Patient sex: M
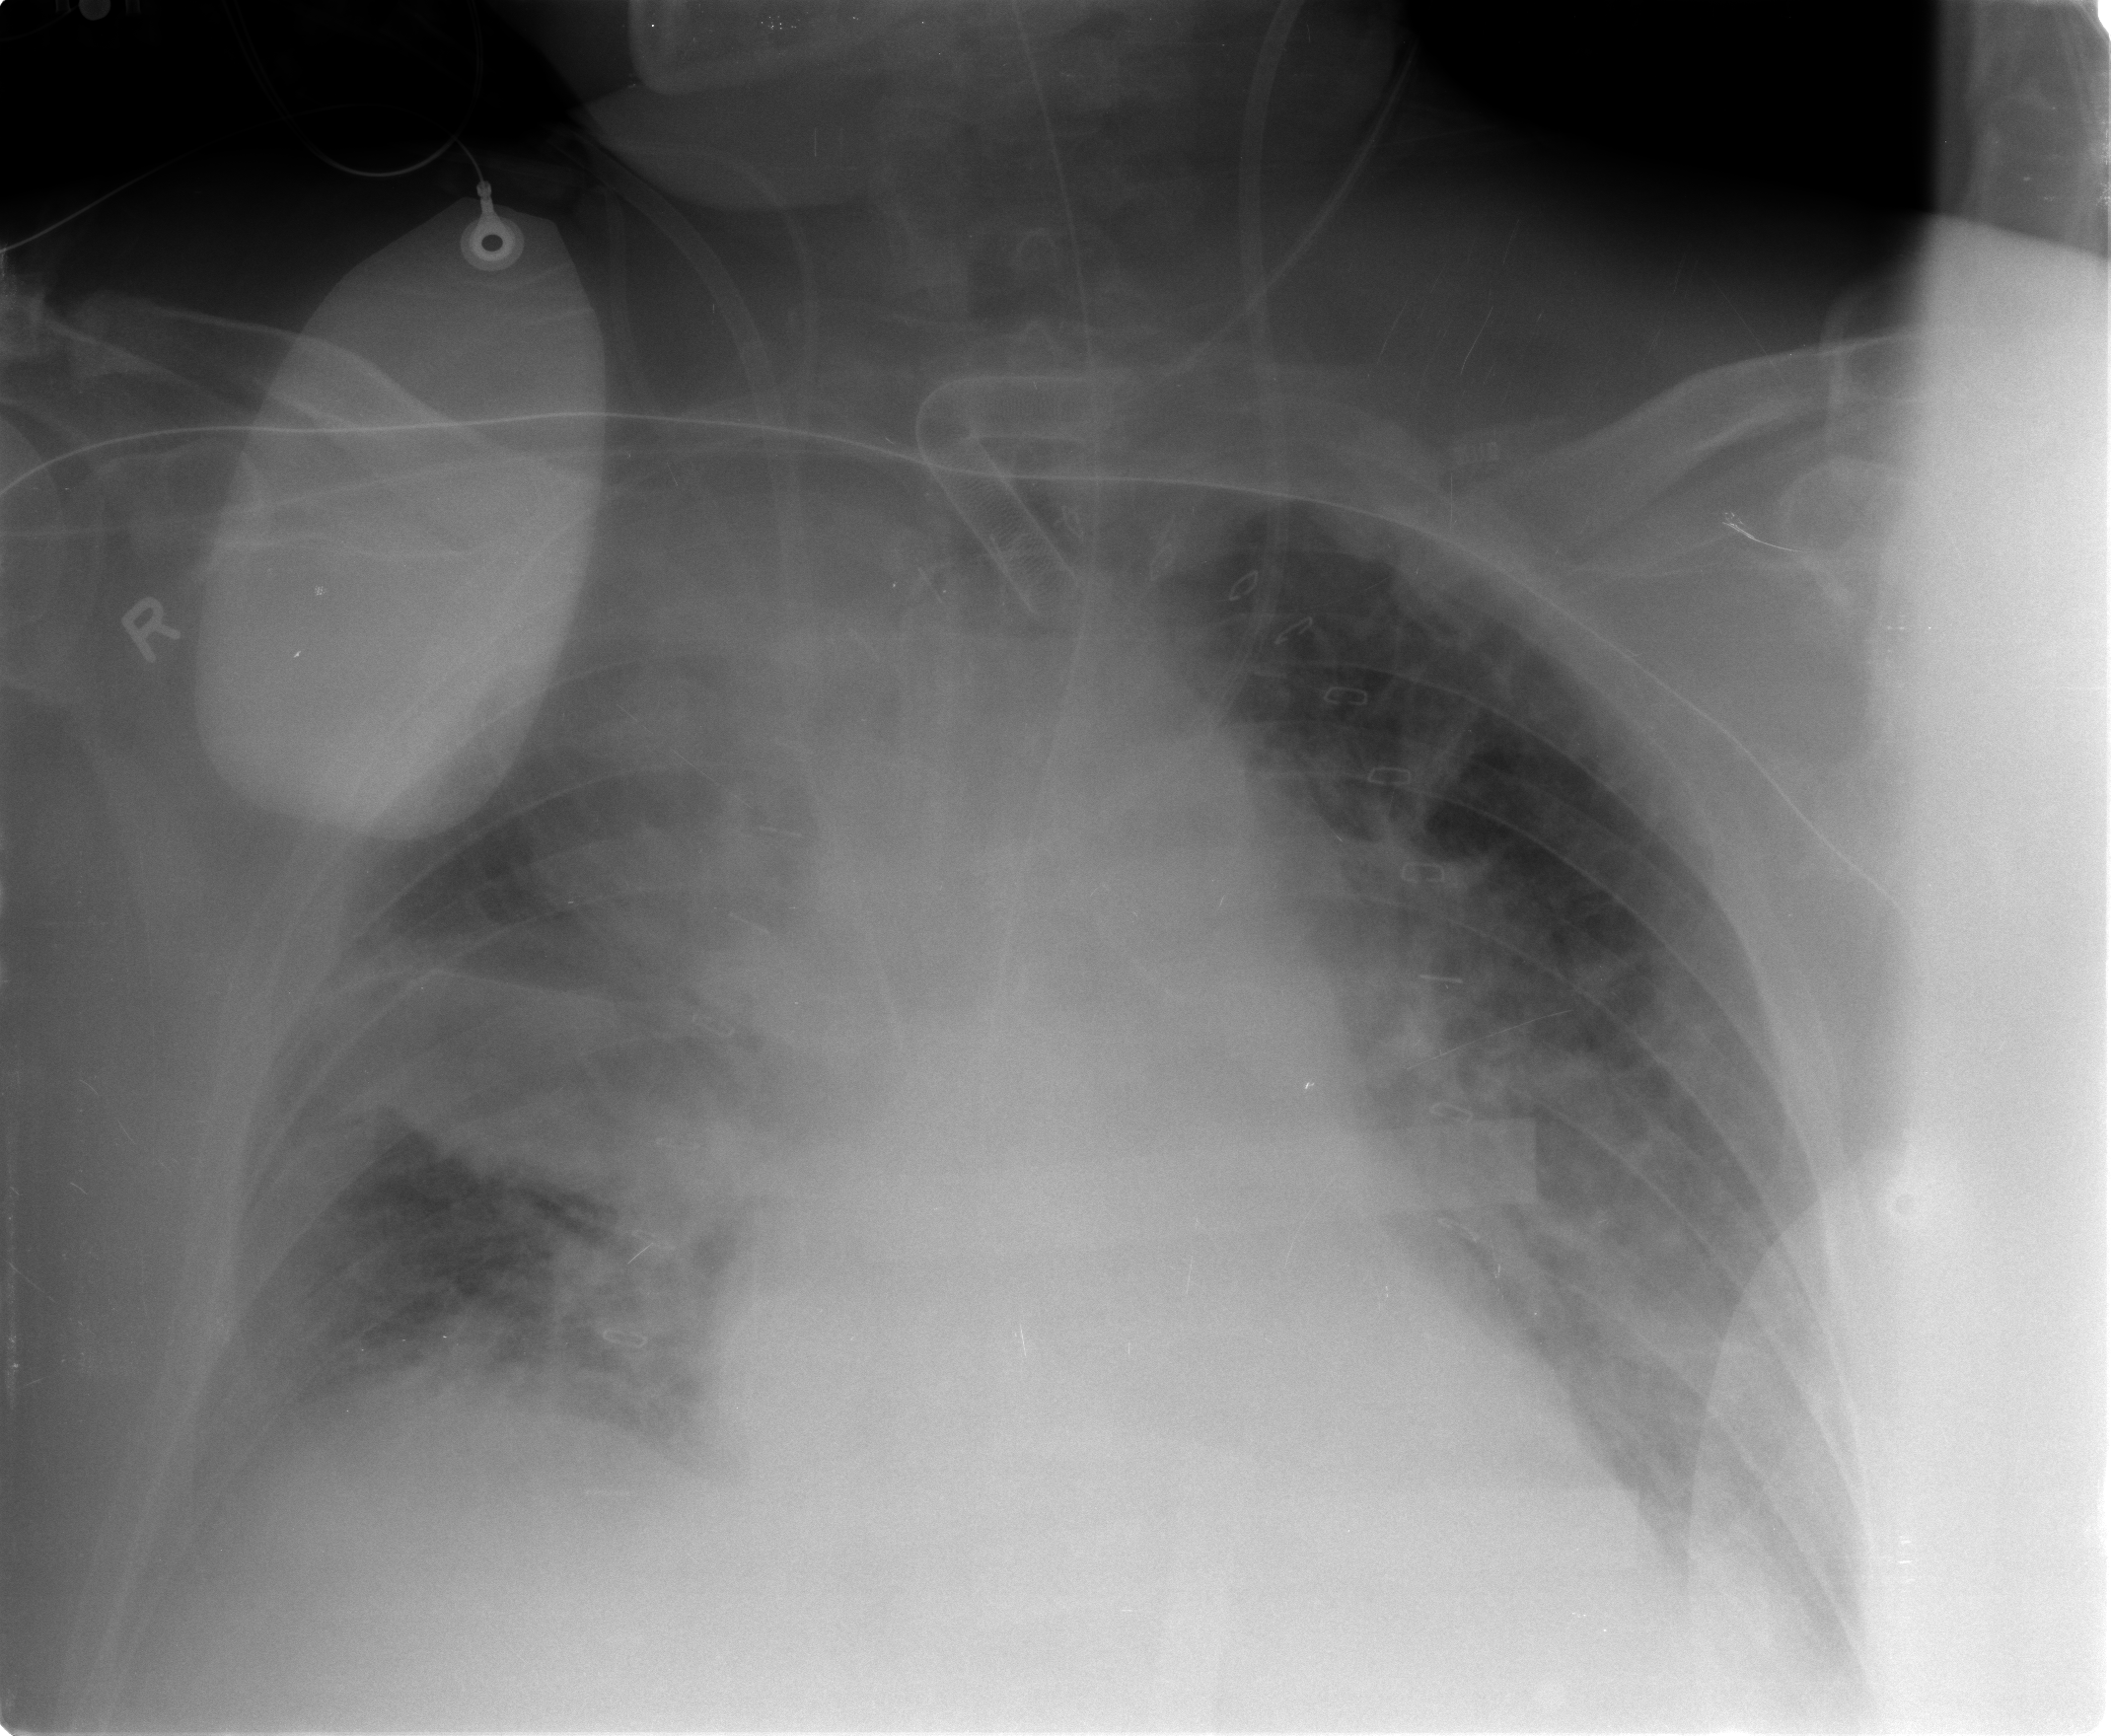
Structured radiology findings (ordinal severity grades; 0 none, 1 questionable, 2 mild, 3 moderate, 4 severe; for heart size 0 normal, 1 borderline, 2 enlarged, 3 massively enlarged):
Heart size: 0
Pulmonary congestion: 2
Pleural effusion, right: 2
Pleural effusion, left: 2
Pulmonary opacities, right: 2
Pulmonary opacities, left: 2
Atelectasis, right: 2
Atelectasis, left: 2